Question: I am trying to create the generic Message Display by using JQueryUI Dialog.
It works very well if the page is short or smaller than the user's screen.
But when the page is too long and users have to scroll, users cannot move the Dialog Box correctly.
The cursor should be on the Dialog Title bar. Instead of that there is a distance between Title bar and actual cursor icon. The longer the page, the bigger the distance.
Please see the screenshot.

The problem occurs only in IE and Firefox. It works in Google Chrome.
I have already created the test page in JSFiddle. Sorry if my problem is confusing. You can clearly see the problem in the JSFiddle.
<URL>
'''
$(function () {
$("#dvDialog").dialog({
autoOpen: false
});
});
ShowCustomInfoMessageBox = function (msg, title) {
$("#dvDialog").dialog({
title: title,
width: 400,
}).dialog("open").html(msg);
}
'''
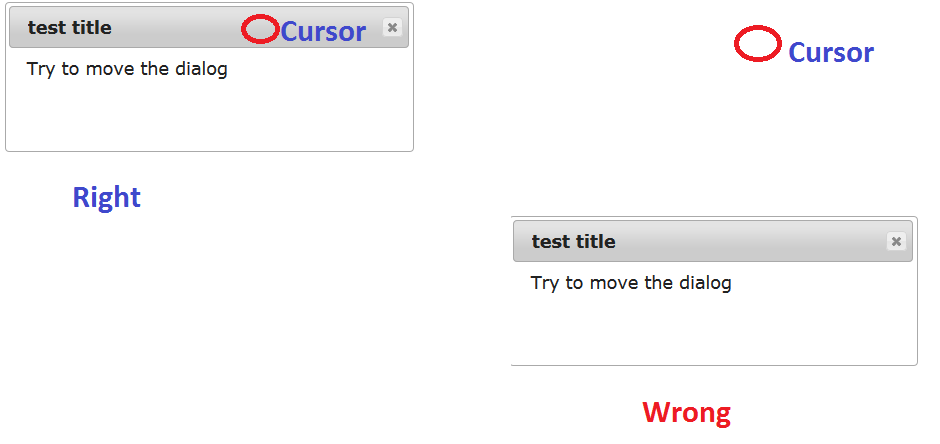
Answer: <URL>
use 'appendTo' option and wrap content with div {'position:relative'}
'''
<div id="test">
Long Page test with JQuery UI Dialog Please scroll to botton to view Button
<br />
<br />Scroll to Bottom....
<br />
<br />....
<div style='clear:both;'></div>
<button onclick="ShowCustomInfoMessageBox('Try to move the dialog','test title');" style="margin-top: 700px; clear: both">Button at the bottom of the page</button>
</div>
<div id="dvDialog"></div>
'''
'''
#test {
position:relative
}
'''
'''
ShowCustomInfoMessageBox = function (msg, title) {
$("#dvDialog").dialog({
title: title,
width: 400,
appendTo: "#test"
}).dialog("open").html(msg);
}
'''